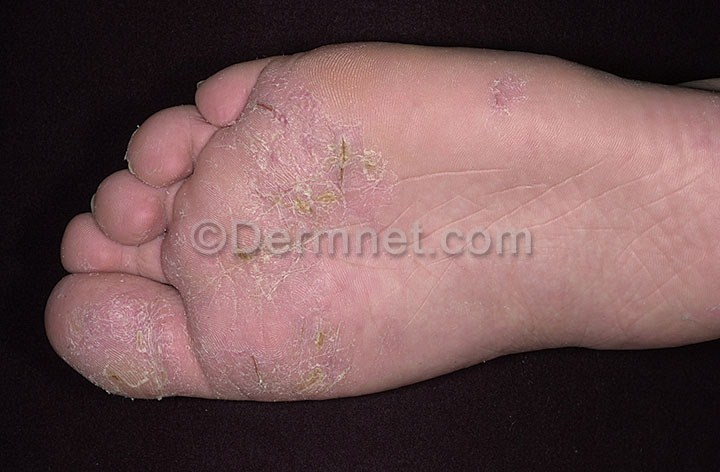
Disease: Eczema Photos